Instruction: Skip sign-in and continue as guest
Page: checkout
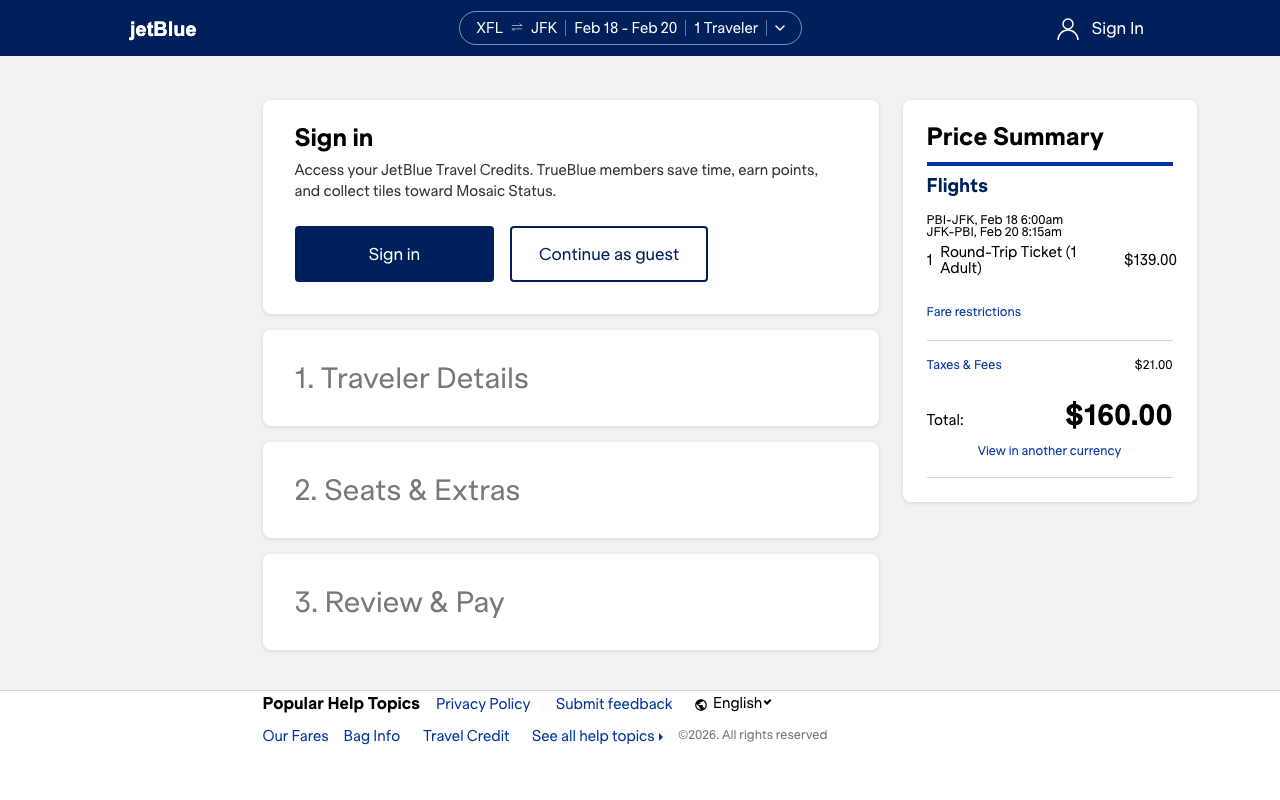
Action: click